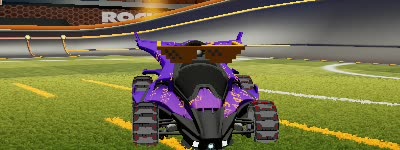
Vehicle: aftershock